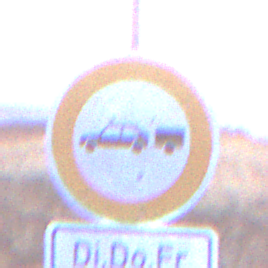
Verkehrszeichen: VerbotPersonenkraftwagenMitAnhaenger
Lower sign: ZeitangabenMitBeschraenkungAufWochentage3
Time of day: SunriseSunset
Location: Outdoor (Nature)
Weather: Clear
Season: NotSpecified
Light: Natural